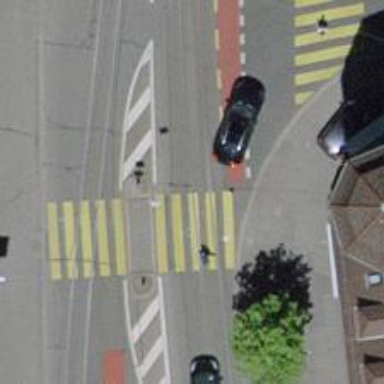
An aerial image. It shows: Tram crossing on the railway.